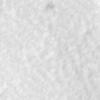
Label: no_change